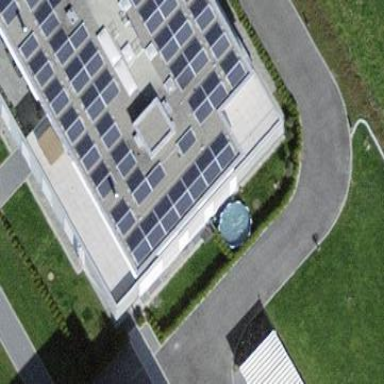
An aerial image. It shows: Solar power generator using photovoltaic method with solar photovoltaic panel types.